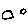
Label: circle